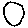
Label: circle